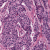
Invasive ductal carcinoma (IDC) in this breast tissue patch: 1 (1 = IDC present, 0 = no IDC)